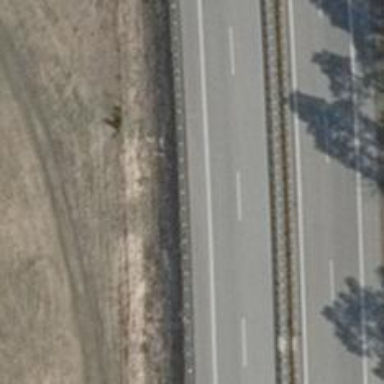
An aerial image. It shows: Abandoned road.